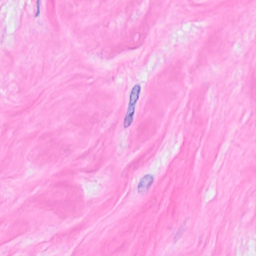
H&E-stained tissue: Breast